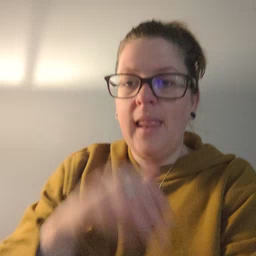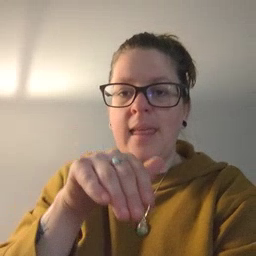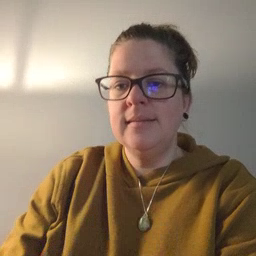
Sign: night